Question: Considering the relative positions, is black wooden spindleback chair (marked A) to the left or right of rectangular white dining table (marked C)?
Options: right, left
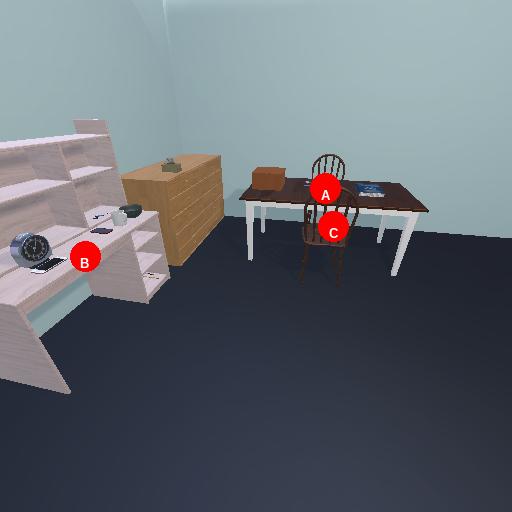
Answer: right